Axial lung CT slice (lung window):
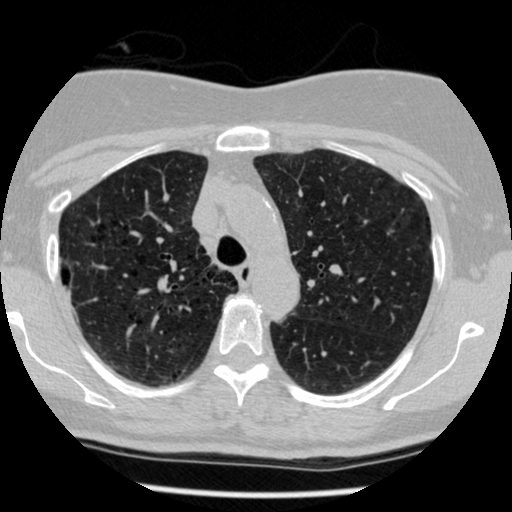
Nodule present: no